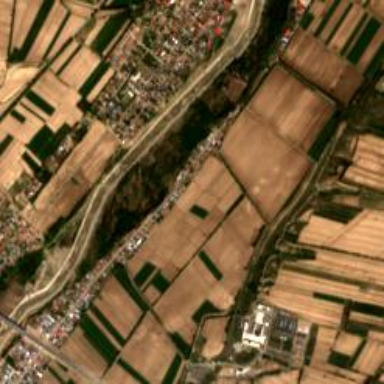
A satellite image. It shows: Picturesque farmland scene.